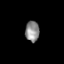
Tissue: skin
Cell type: Epithelial cells
Senescence score: 0.2618
Nuclear area (px): 283
Mean DAPI intensity: 139.841